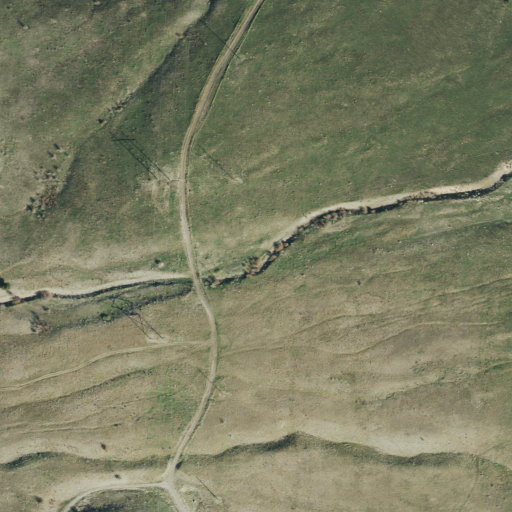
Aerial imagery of valley in Utah named Limekiln Canyon containing only grassland